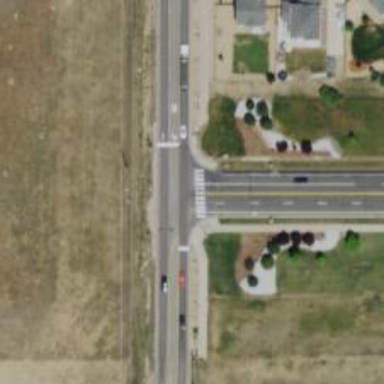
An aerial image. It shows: Marked road crossing.